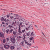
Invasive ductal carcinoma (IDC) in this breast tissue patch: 0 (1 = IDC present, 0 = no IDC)